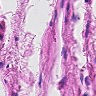
Metastatic tissue present: no